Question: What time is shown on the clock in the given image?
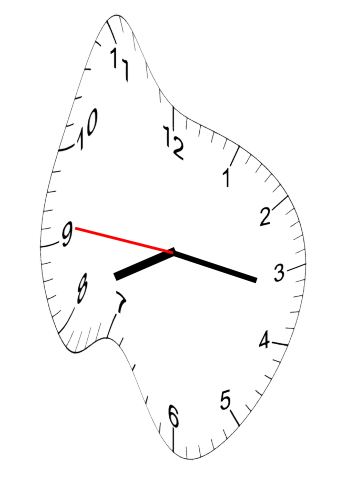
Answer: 08:16:46